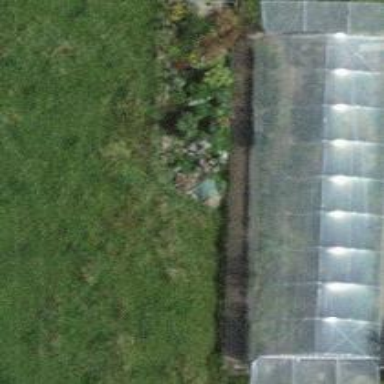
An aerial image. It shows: Greenhouse.